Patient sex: M
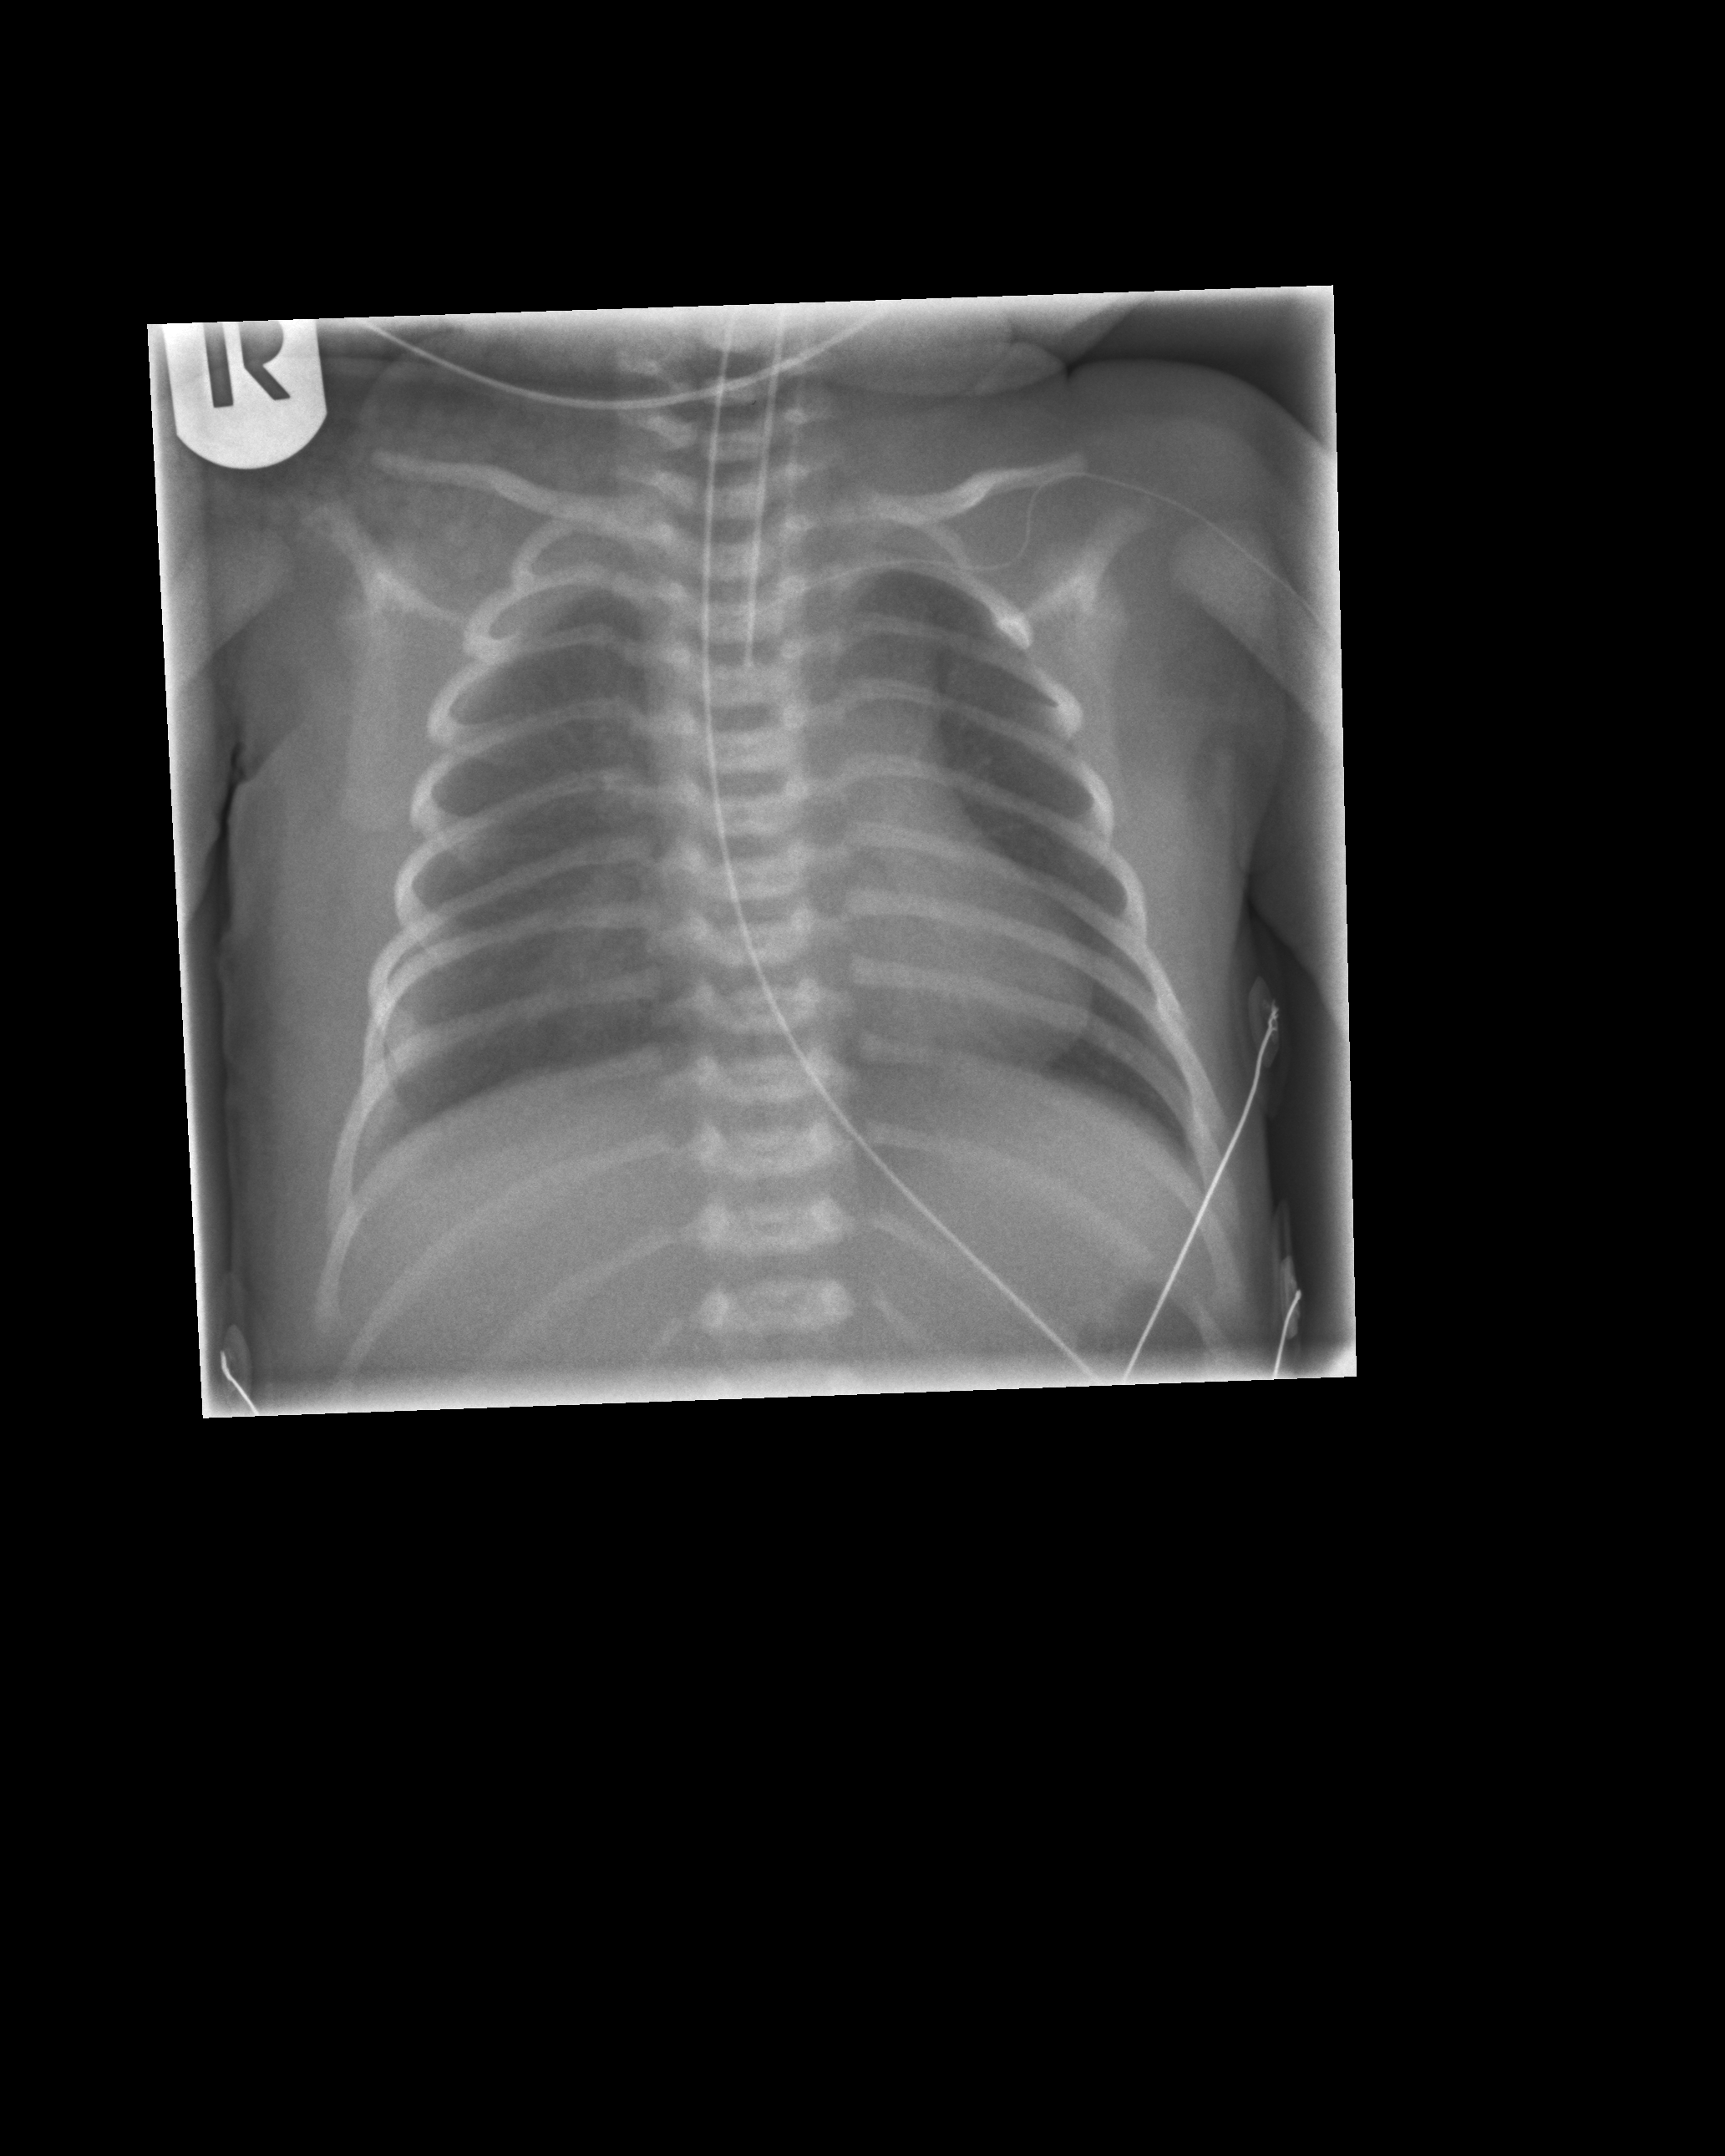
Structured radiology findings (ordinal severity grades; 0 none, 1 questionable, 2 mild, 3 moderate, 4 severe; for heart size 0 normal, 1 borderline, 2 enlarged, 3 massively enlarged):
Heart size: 0
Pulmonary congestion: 0
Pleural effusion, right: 2
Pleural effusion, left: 0
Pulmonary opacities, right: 2
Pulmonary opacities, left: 0
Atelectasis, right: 2
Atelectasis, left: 0